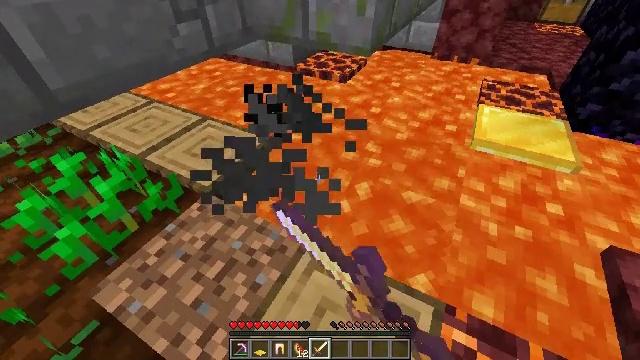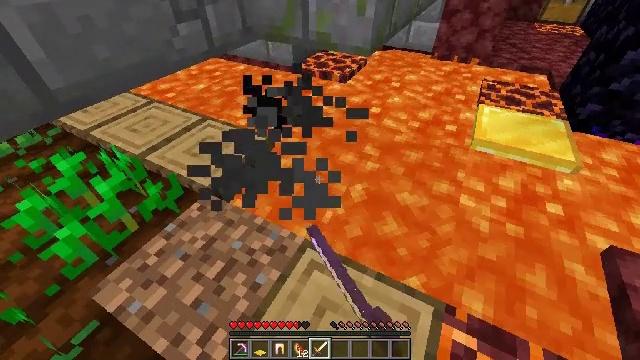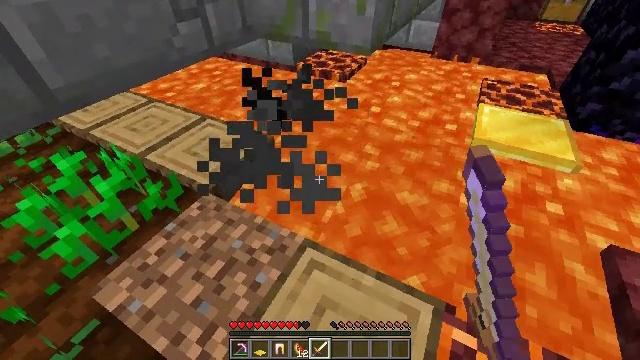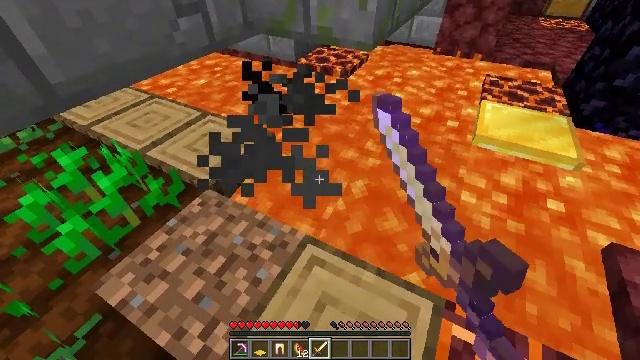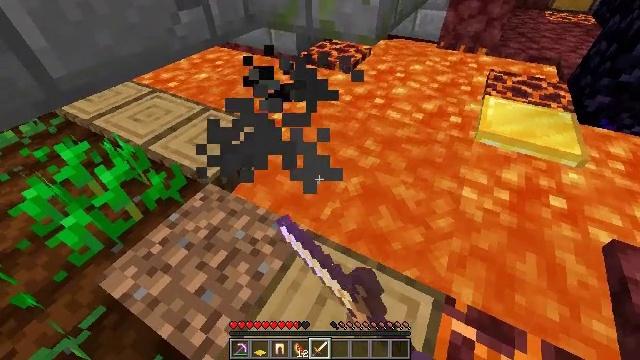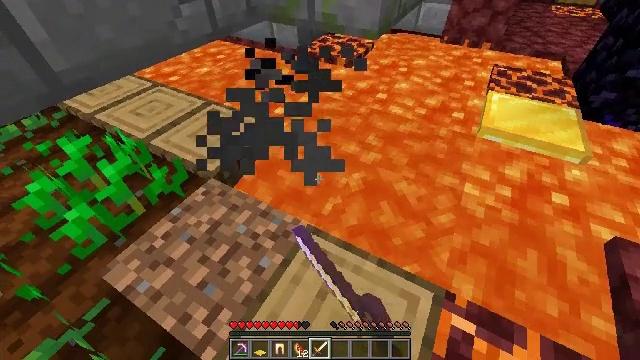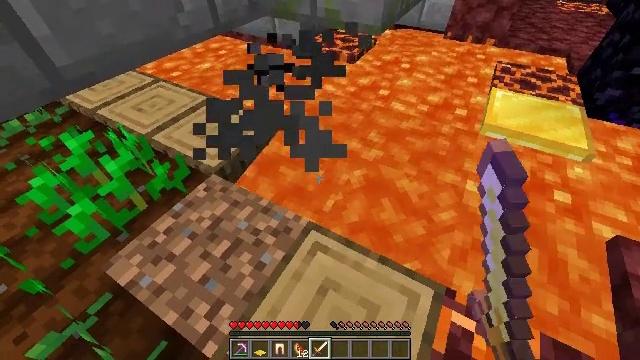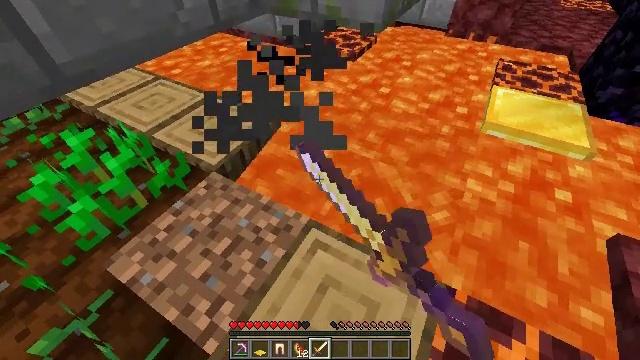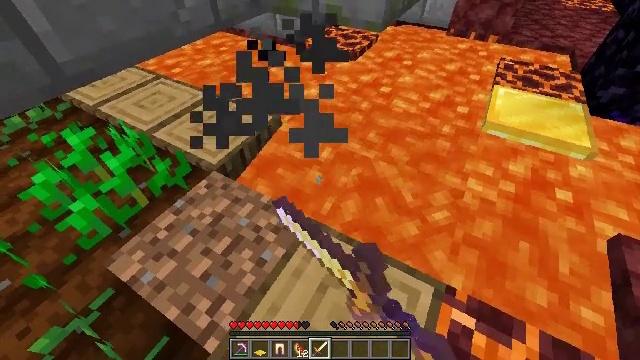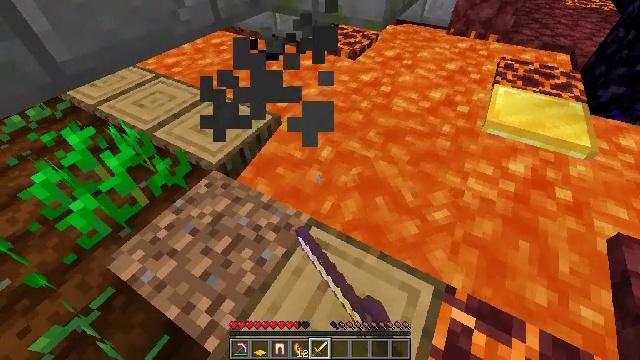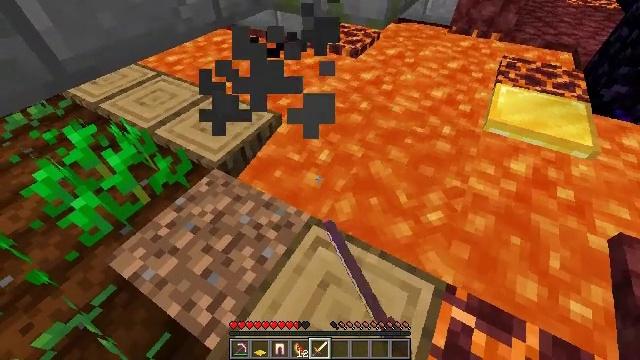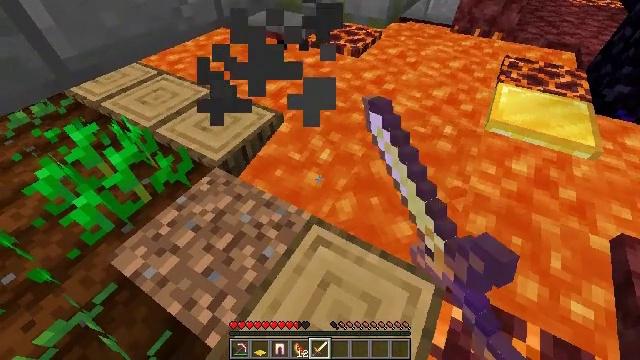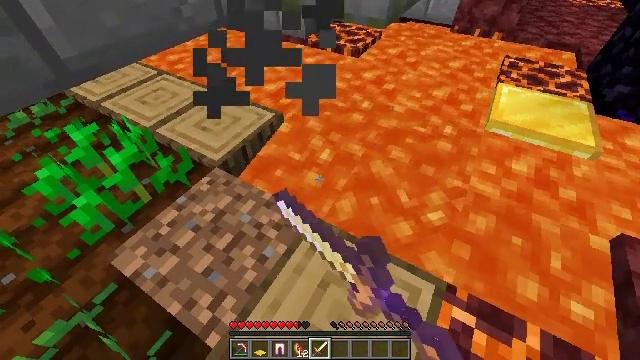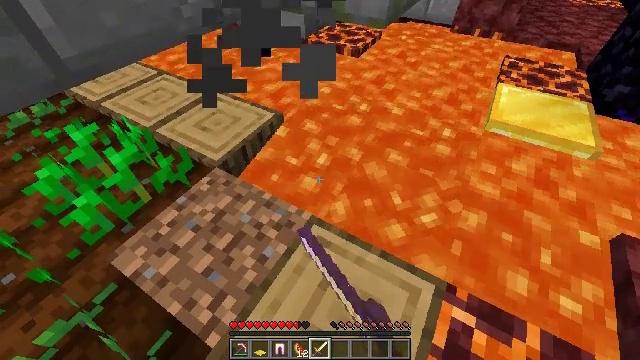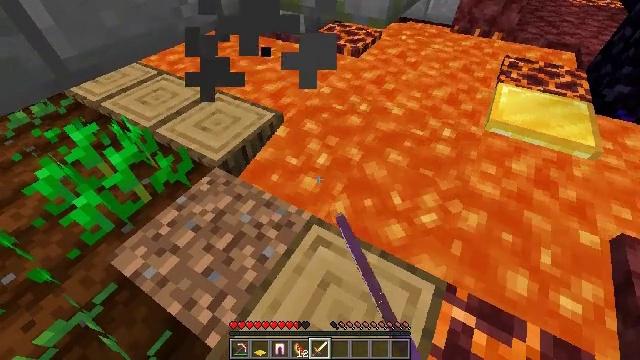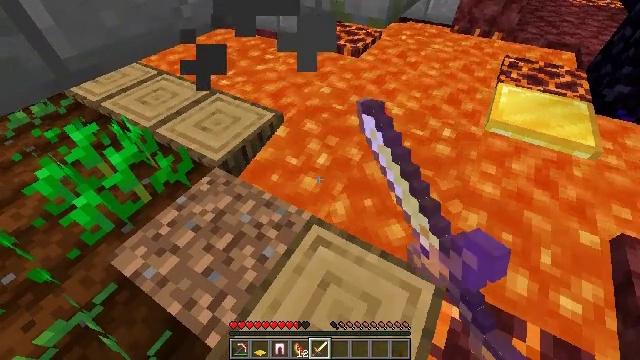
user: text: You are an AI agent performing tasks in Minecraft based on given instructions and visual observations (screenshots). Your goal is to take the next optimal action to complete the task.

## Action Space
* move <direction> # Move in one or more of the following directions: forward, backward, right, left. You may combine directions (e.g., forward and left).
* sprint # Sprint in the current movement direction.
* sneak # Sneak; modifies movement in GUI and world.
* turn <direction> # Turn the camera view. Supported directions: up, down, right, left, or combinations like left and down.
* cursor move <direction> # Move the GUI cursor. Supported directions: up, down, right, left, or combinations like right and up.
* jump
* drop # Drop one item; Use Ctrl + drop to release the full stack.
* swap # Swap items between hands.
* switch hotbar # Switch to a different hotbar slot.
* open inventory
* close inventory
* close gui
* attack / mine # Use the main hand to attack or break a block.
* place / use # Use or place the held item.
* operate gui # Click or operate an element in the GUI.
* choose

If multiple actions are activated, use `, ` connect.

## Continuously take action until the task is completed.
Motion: motion action
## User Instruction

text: Break the green carpet for reuse.
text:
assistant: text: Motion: attack / mine
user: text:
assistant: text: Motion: attack / mine
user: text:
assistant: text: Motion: attack / mine
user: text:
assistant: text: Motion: turn down, attack / mine
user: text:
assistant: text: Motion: turn down, attack / mine
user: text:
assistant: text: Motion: attack / mine
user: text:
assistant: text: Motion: attack / mine
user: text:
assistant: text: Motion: attack / mine
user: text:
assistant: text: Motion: attack / mine
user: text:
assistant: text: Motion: attack / mine
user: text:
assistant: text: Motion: attack / mine
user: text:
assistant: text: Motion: attack / mine
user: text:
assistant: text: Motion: attack / mine
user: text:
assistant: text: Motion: attack / mine
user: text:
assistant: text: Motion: attack / mine
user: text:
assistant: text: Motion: attack / mine
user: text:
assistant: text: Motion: turn right and up
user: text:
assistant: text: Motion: turn right and up
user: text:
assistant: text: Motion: turn right and up
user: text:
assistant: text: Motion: turn right and up
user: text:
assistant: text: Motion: turn right and up
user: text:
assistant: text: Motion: turn right and up
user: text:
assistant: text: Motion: turn right
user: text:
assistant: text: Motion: no_op
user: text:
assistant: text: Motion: turn right and down
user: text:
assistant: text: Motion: turn right and down
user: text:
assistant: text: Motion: turn down
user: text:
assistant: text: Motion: turn right and down
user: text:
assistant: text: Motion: turn down
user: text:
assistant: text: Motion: turn down